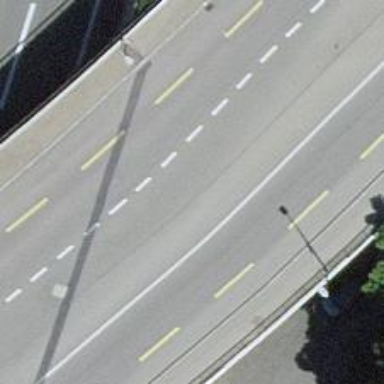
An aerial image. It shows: Primary highway with advisory cycle lane.